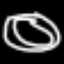
Label: donut